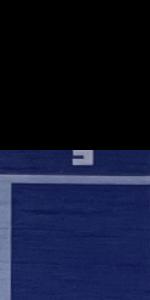
Label: Empty